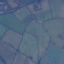
Land use / land cover: Pasture